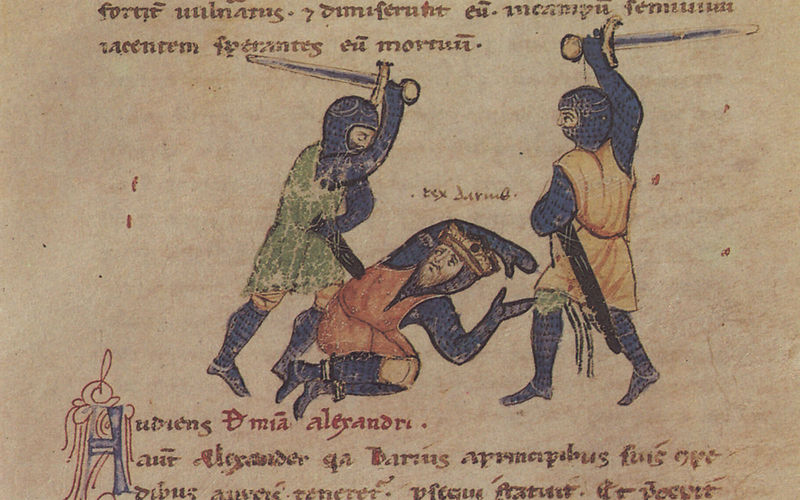
Titel: Alexanderroman
Institution: Leipzig, Stadtbibliothek
Schlagwörter: blau, kampf, gelb, grün, bunt, männer, schwarz, rot, bibel, henker, hinrichtung, mord, boden, adel, krone, schrift, kaiser, könig, soldaten, deutsch, scheide, panzer, geld, illustration, schwert, schwerter, text, waffen, knien, helm, stiefel, ritter, rüstung, helme, niederlage, ermordung, mittelalter, krieger, töten, schlagen, erschlagen, handschrift, latein, lateinisch, masken, waffenrock, kettenhemd, alte schrift, kettenpanzer, bruno, helfm, illistration, sclagen